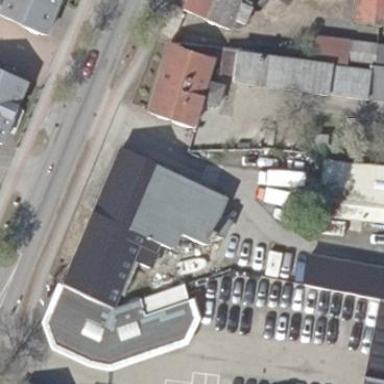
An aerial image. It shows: Retail building.